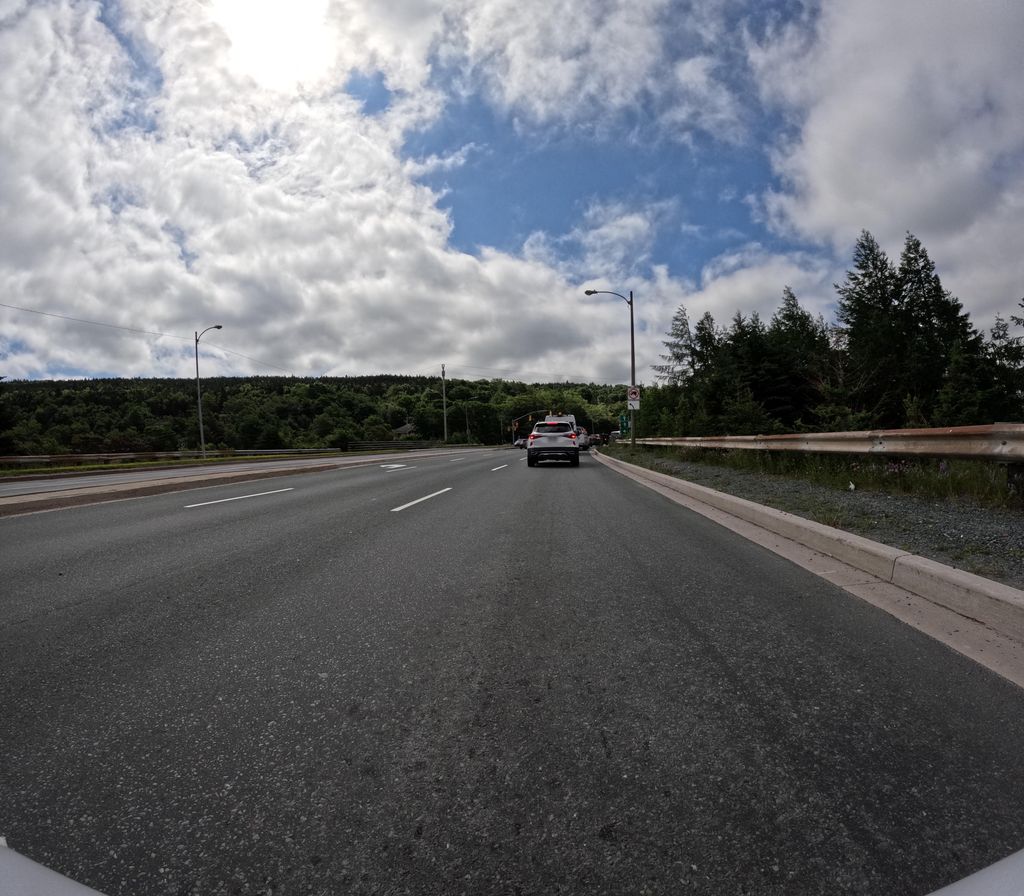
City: st_johns